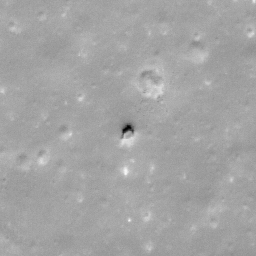
Pit: Kepler 2
Host crater: Kepler
Host type: impact_melt
Lunar coordinates: latitude 8.272, longitude 322.025